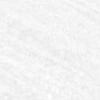
Label: change